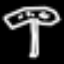
Label: mushroom